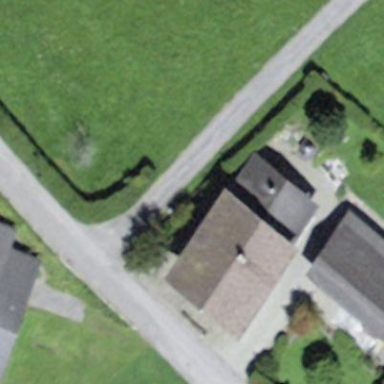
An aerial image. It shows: Detached building.